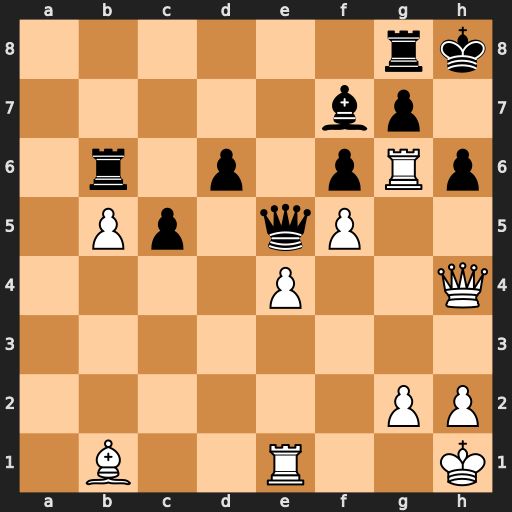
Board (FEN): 6rk/5bp1/1r1p1pRp/1Pp1qP2/4P2Q/8/6PP/1B2R2K
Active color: w
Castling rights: -
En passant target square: -
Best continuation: Rxh6+ gxh6 Qxh6#